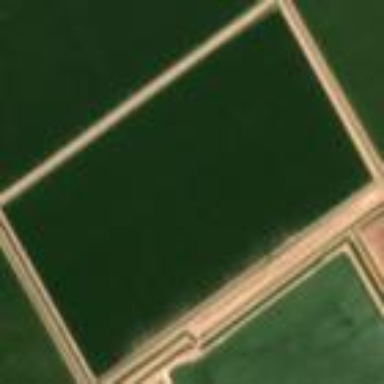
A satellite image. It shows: Farmland with cotton crop.